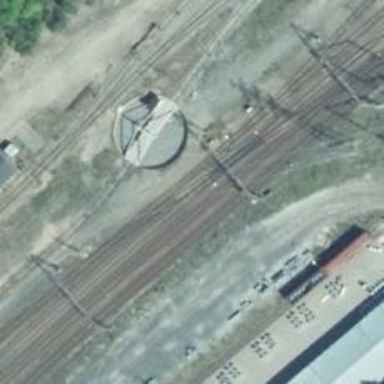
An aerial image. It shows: Continuous rail railway with electrified contact line.